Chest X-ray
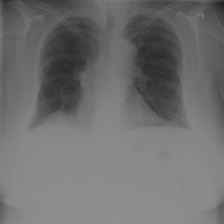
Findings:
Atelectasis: negative
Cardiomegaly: negative
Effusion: negative
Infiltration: negative
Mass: negative
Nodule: negative
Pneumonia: negative
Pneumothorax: negative
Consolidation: negative
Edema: negative
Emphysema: negative
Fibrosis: negative
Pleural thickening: negative
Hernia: negative